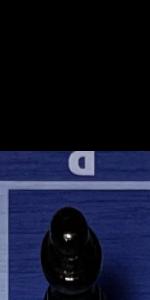
Label: Empty